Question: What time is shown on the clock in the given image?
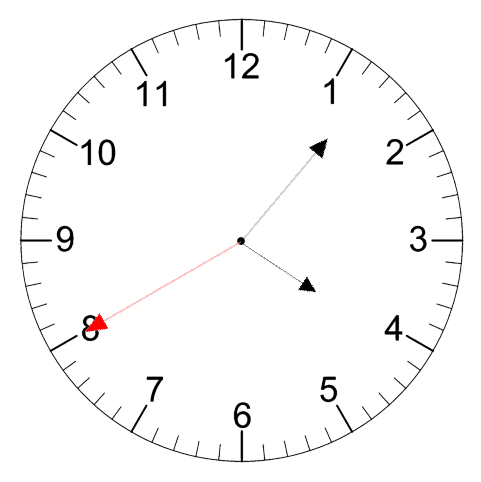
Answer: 04:06:40